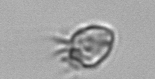
Label: Ciliophora